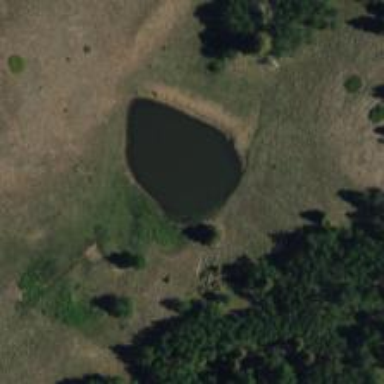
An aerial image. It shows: Reservoir.